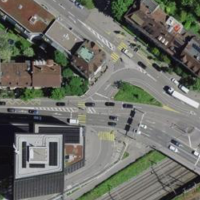
EUNIS habitat code: 57
Species observed at this site:
Certhia brachydactyla
Allium ursinum
Tachymarptis melba
Corvus corone
Turdus merula
Phoenicurus ochruros
Passer domesticus
Columba livia
Ciconia ciconia
Buteo buteo
Falco tinnunculus
Lamium galeobdolon
Columba palumbus